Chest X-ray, PA view. Patient: 56 years old, sex M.
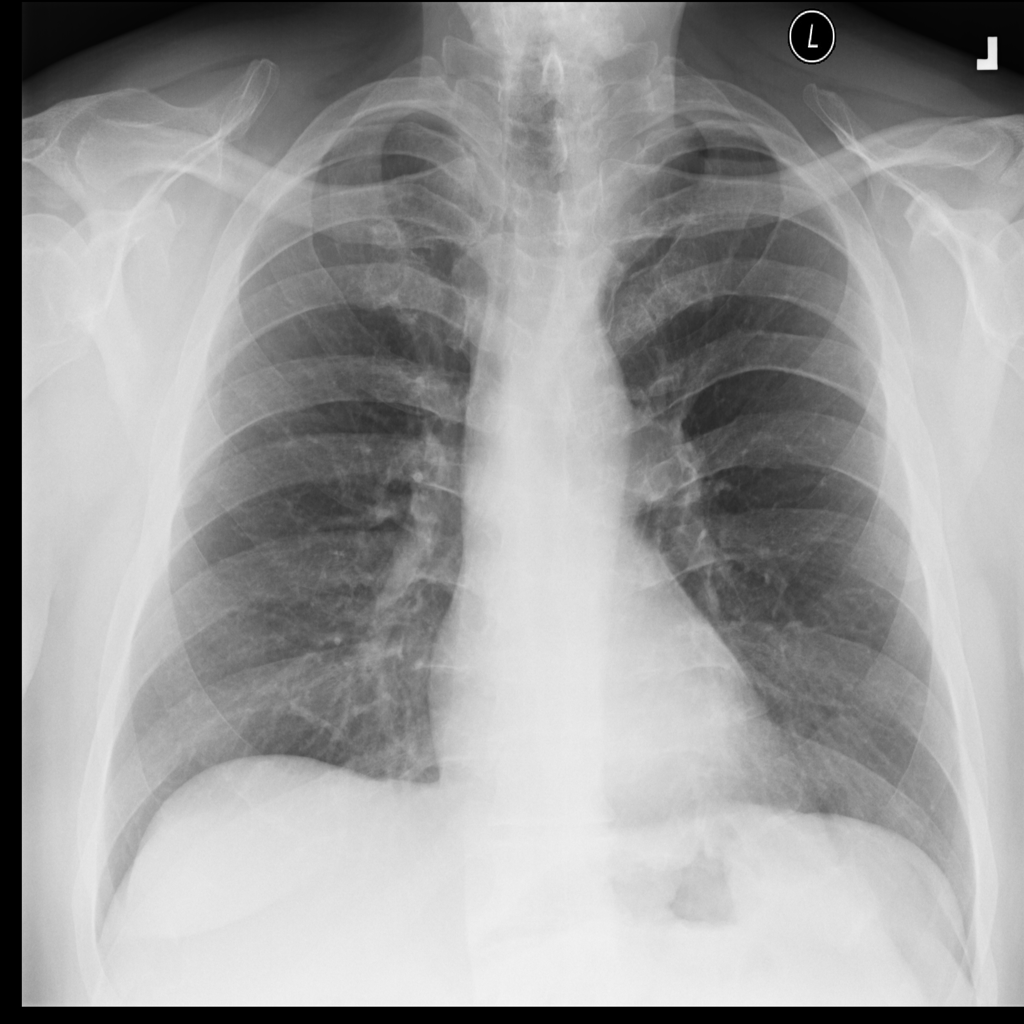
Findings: Nodule